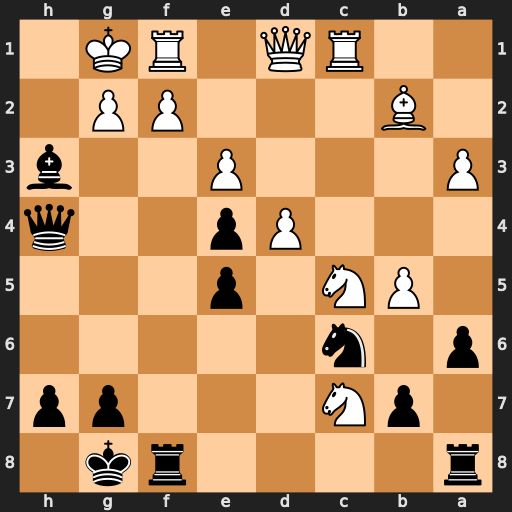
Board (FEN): r4rk1/1pN3pp/p1n5/1PN1p3/3Pp2q/P3P2b/1B3PP1/2RQ1RK1
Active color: b
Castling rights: -
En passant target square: -
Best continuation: Bxg2 Kxg2 Qg5+